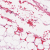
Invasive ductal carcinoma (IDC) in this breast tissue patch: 0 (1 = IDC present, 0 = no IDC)